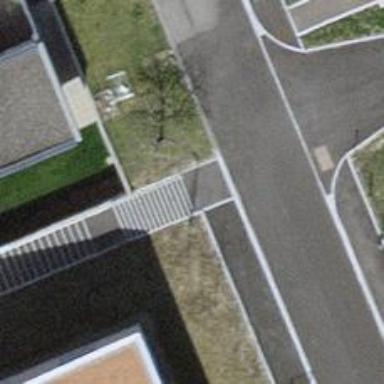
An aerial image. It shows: Road with steps.